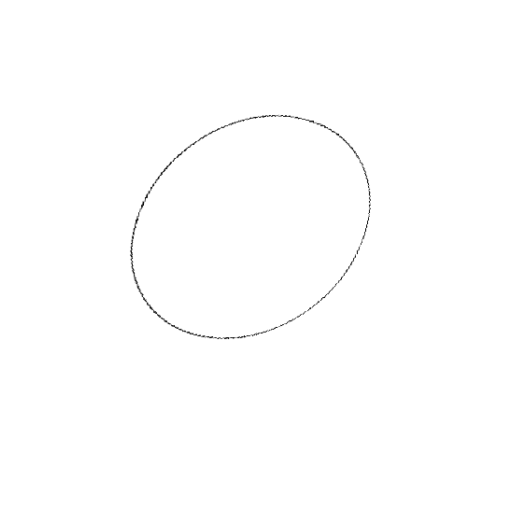
Crossing number: 0